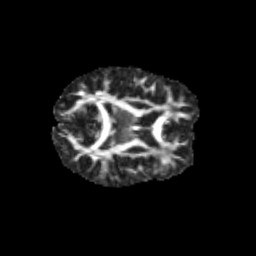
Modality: FA
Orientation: axial
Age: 13
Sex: female
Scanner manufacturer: siemens
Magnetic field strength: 3 T
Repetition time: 3.8 s
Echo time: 0.07 s